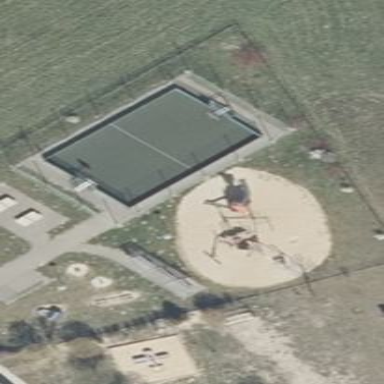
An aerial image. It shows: Sandpit playground.